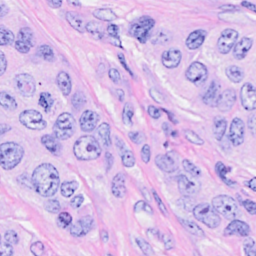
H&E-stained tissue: Breast